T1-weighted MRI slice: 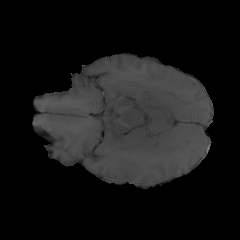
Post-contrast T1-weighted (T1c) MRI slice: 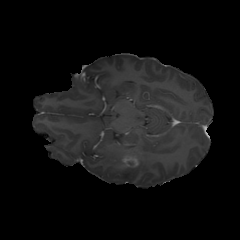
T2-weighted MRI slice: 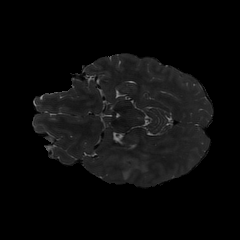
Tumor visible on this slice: yes